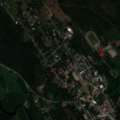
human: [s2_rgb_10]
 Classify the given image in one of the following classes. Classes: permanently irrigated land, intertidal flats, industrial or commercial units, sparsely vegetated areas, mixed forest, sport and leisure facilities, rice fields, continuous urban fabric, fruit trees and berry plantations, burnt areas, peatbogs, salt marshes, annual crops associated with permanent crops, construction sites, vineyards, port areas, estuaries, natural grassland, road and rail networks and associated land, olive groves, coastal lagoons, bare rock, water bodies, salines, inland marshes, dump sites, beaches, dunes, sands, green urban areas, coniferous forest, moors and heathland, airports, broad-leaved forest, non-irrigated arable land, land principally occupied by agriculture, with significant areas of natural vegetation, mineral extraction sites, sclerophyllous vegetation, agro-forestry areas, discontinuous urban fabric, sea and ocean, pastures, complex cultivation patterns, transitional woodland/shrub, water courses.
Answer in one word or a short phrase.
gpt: discontinuous urban fabric, coniferous forest, mixed forest